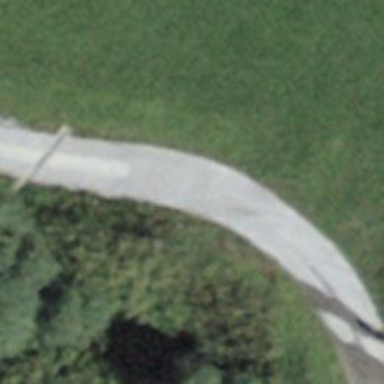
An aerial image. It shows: Concrete service road.